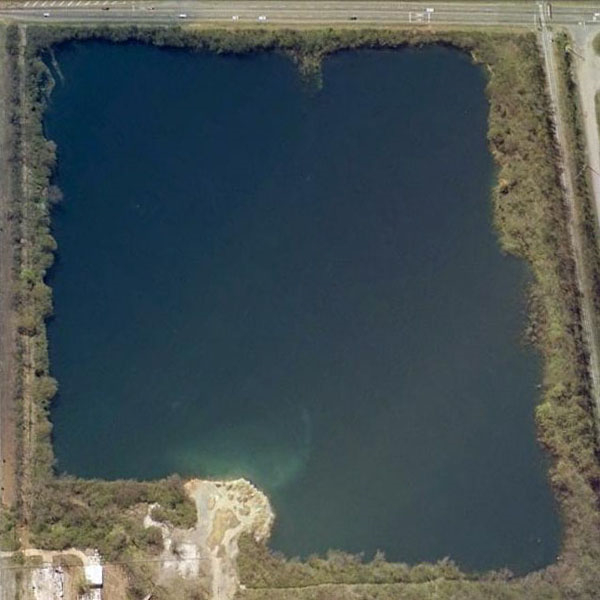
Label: Pond